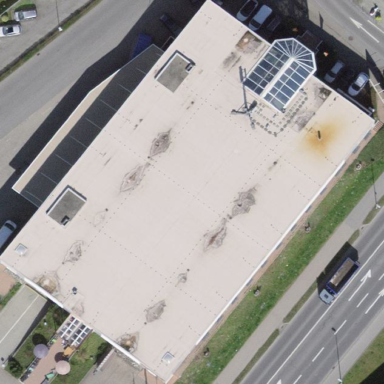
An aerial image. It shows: Retail building that houses furniture shop.